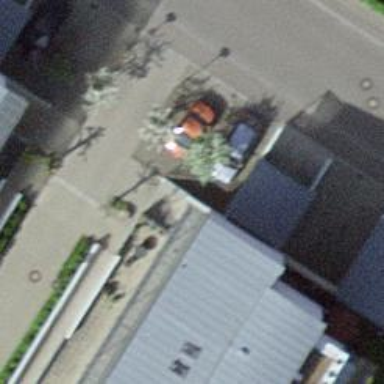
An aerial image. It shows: Parking entrance.